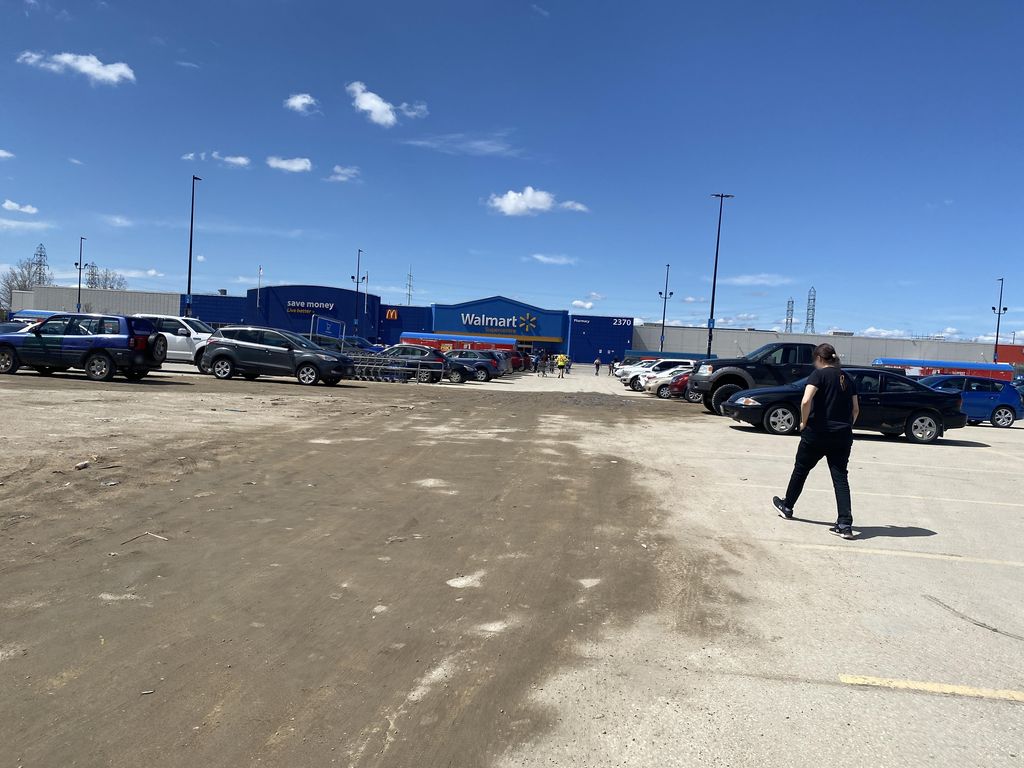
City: winnipeg